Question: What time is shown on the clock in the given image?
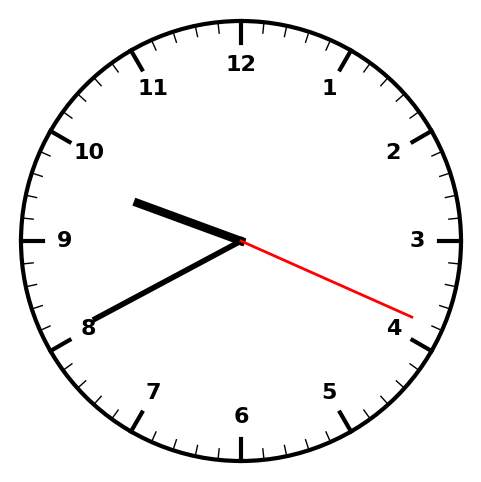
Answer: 09:40:19